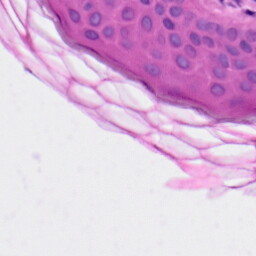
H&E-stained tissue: Skin